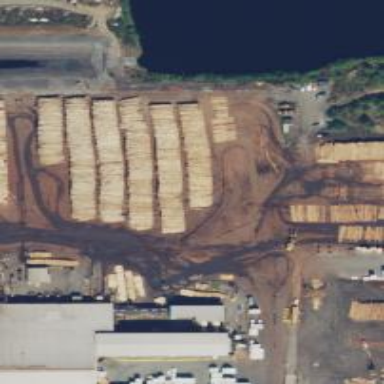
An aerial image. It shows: Sawmill craft.